Field crop: maize
Growth stage: 2
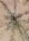
Species: salsola